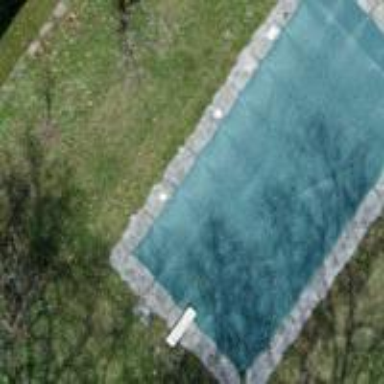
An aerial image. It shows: Swimming pool located in leisure land.